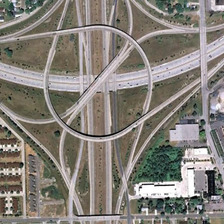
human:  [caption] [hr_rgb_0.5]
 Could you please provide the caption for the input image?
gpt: some buildings and green trees are near a complicated viaduct .

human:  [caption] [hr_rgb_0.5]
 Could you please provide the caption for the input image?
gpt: some buildings and green trees are near a complicated viaduct .

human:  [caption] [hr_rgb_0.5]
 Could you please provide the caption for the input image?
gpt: some buildings and green trees are near a complicated viaduct .

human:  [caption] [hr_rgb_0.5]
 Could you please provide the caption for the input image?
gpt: some buildings and green trees are near a complicated viaduct .

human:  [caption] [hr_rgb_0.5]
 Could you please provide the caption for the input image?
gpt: some buildings and green trees are near a complicated viaduct .